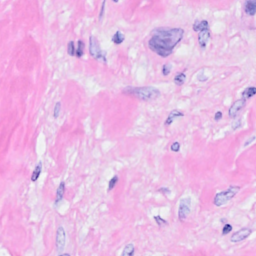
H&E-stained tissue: Breast